Question: Sorry if this has been answered but I can't find it anywhere!!
I need a transparent triangle cut out of a white div (to form a down arrow), I get that it could be css shapes to do it, but the thing I'm stumped on is how to create two 100% width white blocks on either side...
Like this:

Any help would be great.
Many thanks
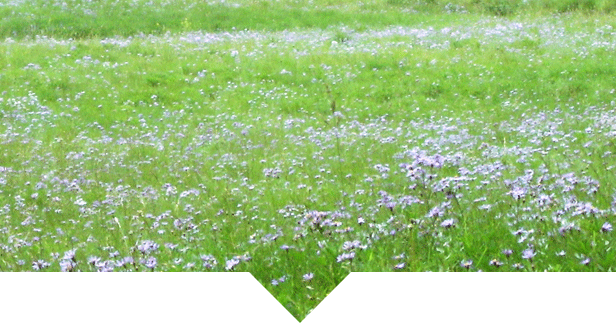
Answer: Now you've provided an image, I'll change my answer to what you actually want.
The trick I'd use is to create ':before' and ':after' elements that are absolutely positioned, one left and one right. Each one has borders to create the shapes. The key to this is the <URL> which means that the borders are inside the width, rather than added onto, allowing us to define a 50% width for the ':before' and ':after' pseudo elements.
Note that the image I'm using as the background in this demo is rectangular, it doesn't have the triangle in the image!
HMTL
'''
<div class="box">
I'm a box.
</div>
'''
CSS
'''
/* apply a natural box layout model to all elements */
*, *:before, *:after {
-moz-box-sizing: border-box; -webkit-box-sizing: border-box; box-sizing: border-box;
}
.box {
background: transparent url('http://i.imgur.com/ipGvBz0.png') no-repeat;
padding: 20px;
min-height: 200px; /* Just to show the image */
margin: 10px;
position: relative;
}
.box:before,
.box:after {
content: '';
display: block;
position: absolute;
bottom: 0;
width: 50%;
border-bottom: 20px solid white;
}
.box:before {
left: 0;
border-right: 20px solid transparent;
}
.box:after {
right: 0;
border-left: 20px solid transparent;
}
'''
<URL>